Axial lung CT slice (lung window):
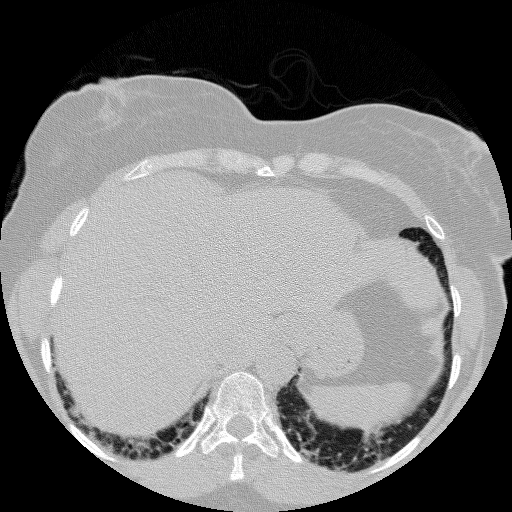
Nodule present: no